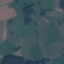
Land use / land cover: Pasture